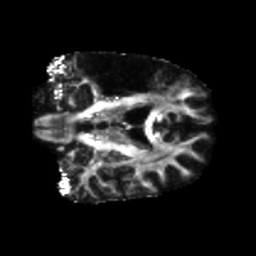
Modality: FA
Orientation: coronal
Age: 56
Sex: male
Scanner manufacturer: siemens
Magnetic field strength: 3 T
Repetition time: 5.47 s
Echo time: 0.0854 s